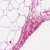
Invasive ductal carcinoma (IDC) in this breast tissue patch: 0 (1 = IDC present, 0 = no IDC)